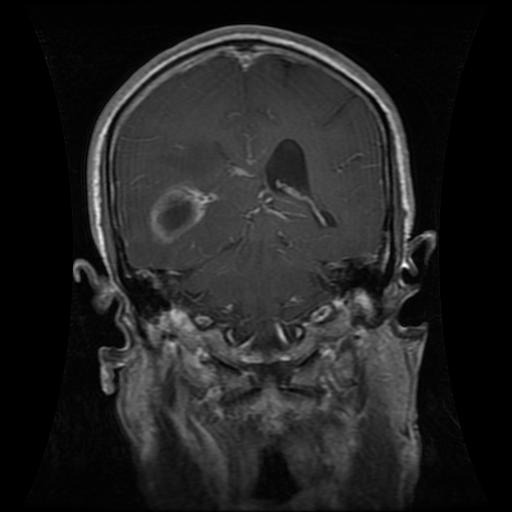
Label: glioma